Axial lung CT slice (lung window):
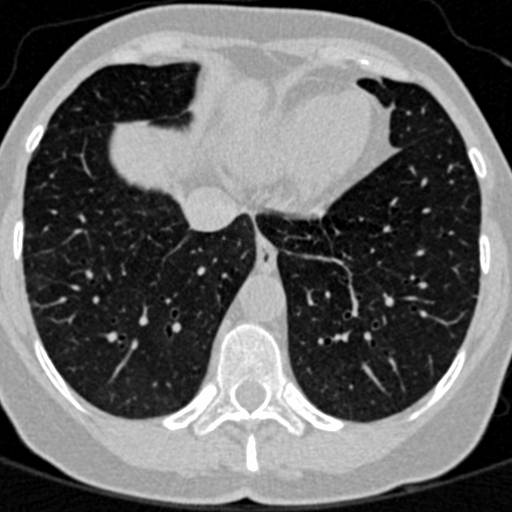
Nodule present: no